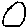
Label: circle